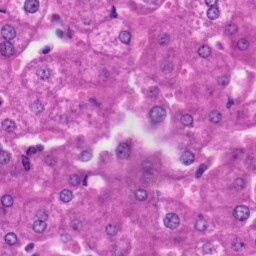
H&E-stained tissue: Liver